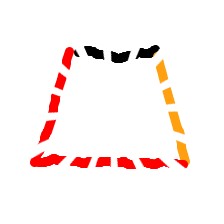
Shape: trapezoid